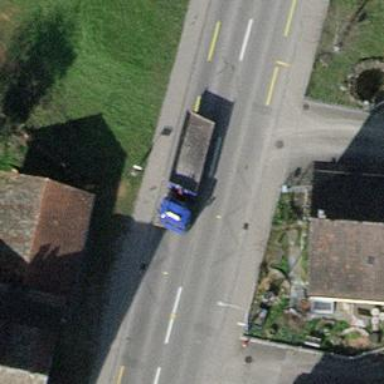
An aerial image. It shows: Public transport stop position.